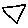
Label: triangle